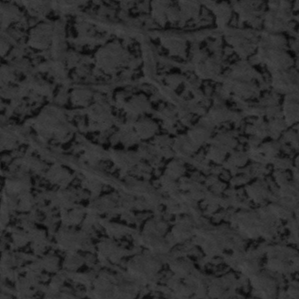
Label: frost